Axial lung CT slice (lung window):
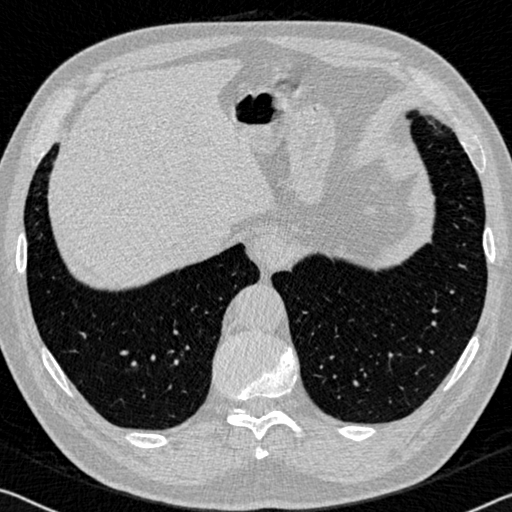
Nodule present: no